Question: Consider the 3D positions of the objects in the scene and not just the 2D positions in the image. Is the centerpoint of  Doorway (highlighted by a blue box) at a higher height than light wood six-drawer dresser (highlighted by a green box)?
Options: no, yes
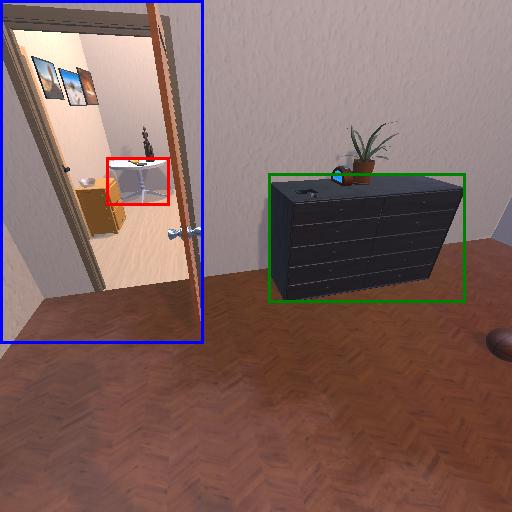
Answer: no